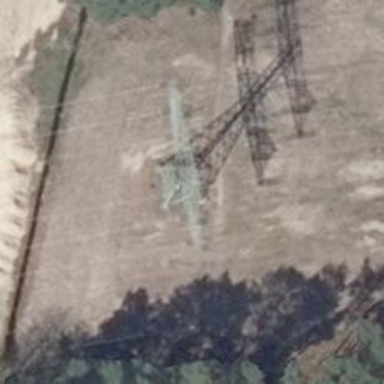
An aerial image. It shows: Power tower.